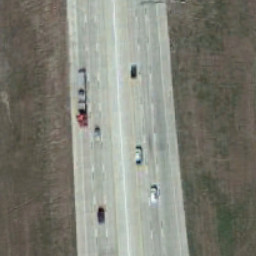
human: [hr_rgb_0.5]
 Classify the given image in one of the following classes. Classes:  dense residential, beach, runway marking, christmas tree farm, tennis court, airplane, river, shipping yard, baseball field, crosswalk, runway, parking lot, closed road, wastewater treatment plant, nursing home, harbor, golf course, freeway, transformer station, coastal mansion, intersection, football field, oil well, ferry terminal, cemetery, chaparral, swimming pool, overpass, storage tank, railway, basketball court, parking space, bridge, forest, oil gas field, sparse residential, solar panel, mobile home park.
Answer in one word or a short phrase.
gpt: freeway